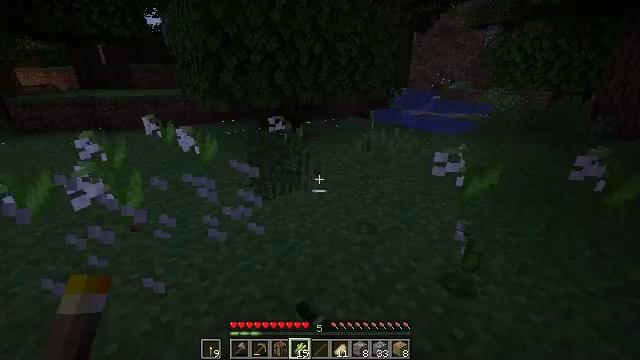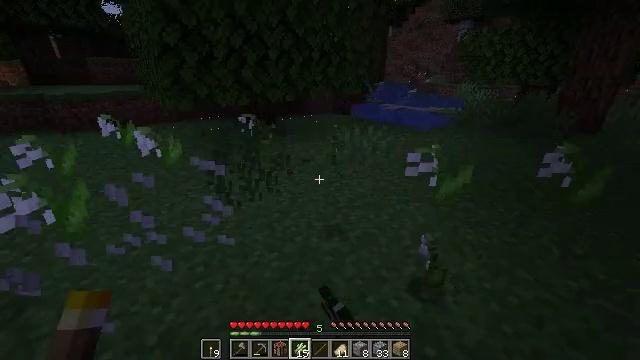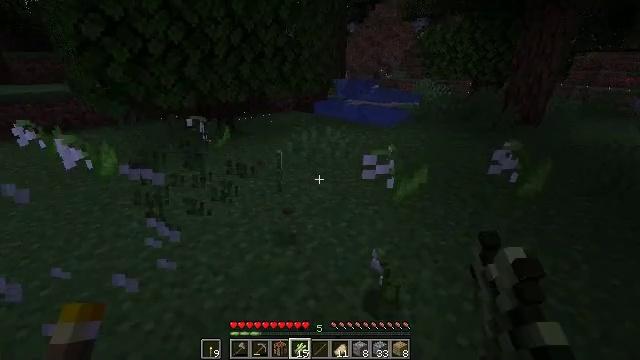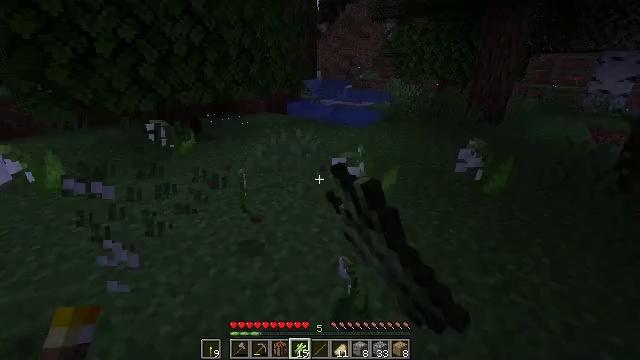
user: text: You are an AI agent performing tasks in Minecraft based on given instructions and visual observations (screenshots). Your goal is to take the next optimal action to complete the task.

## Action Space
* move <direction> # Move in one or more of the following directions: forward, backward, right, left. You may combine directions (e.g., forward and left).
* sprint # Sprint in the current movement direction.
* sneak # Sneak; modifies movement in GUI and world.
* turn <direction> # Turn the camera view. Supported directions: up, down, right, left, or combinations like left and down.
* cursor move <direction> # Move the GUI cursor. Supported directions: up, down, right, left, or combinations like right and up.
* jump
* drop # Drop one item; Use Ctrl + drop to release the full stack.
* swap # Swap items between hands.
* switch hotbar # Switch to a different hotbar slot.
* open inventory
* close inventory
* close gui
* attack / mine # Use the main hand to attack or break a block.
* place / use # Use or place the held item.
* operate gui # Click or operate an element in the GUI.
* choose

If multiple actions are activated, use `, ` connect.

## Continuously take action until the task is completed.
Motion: motion action
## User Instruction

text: Collect the grass from the surface.
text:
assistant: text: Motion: move forward and move right, turn right and down, attack / mine
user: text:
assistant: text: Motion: move forward and move right, turn right, attack / mine
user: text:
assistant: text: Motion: move forward and move right, turn right, attack / mine
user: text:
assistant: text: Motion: attack / mine